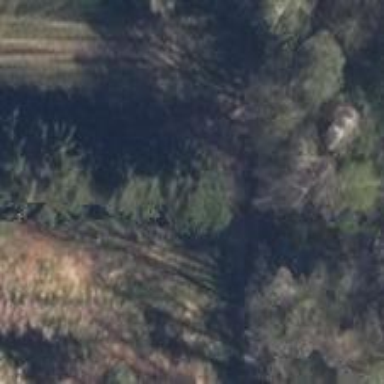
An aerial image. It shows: Row of deciduous broadleaved trees.